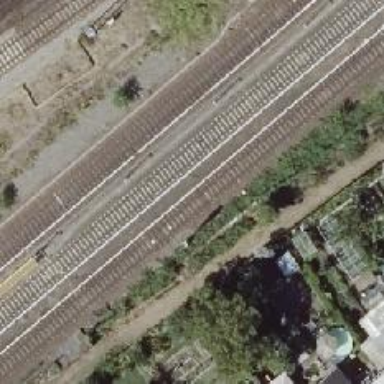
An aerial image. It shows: Railway signal.